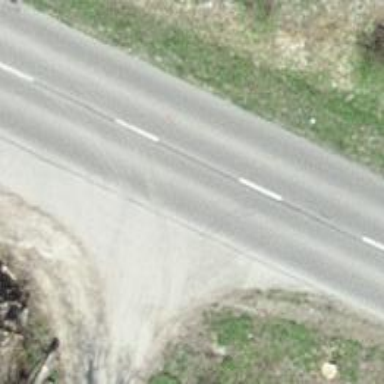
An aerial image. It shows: Secondary road.